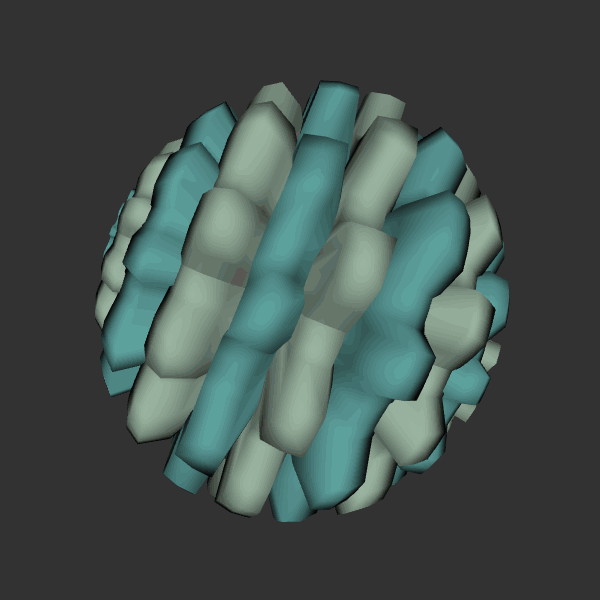
Background: dark